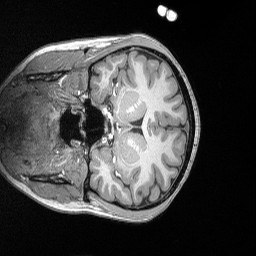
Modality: T1w
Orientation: coronal
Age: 25
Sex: female
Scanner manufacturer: siemens
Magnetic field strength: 3 T
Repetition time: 2.53 s
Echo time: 0.00164 s